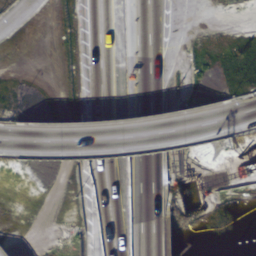
Label: overpass